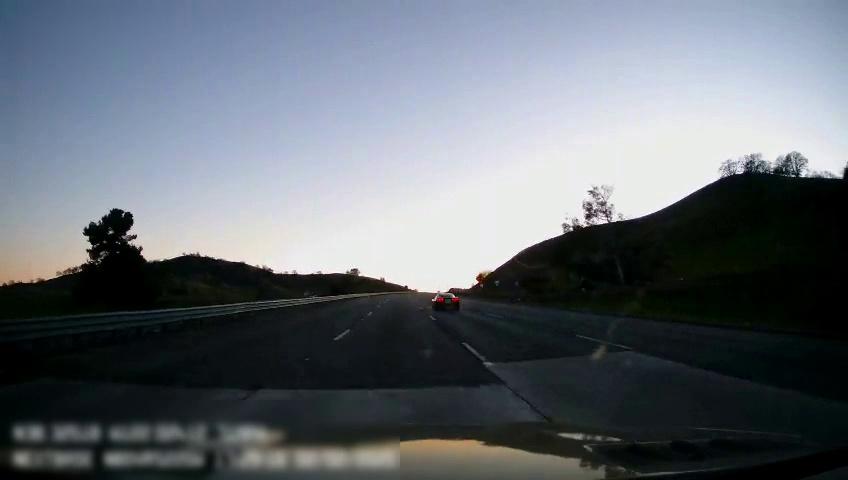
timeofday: Day
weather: Sunny
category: Drivable Space
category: Vehicles | Car
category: Lanes | Current Lane
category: Lanes | Current Lane
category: Lanes | Alternate Lane
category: Lanes | Alternate Lane
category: Traffic | Signs